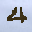
Label: 4